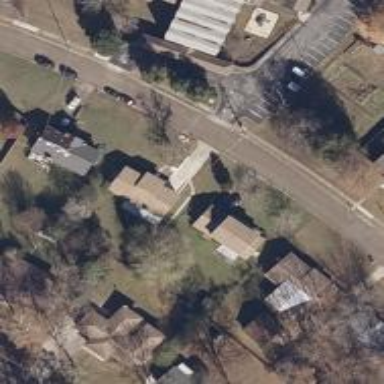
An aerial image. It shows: Residential road with sidewalk on the left side.